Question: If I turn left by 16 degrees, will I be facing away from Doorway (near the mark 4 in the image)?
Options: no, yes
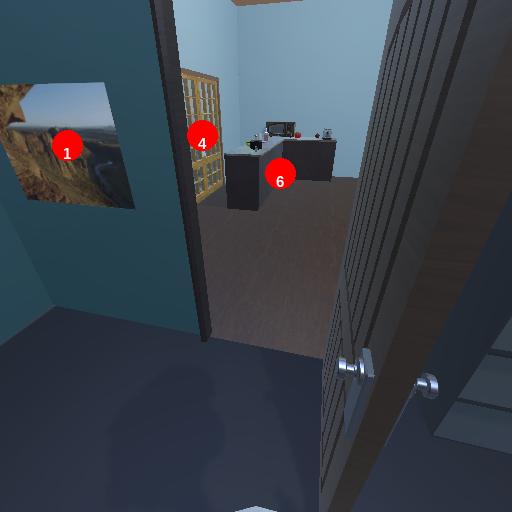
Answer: no